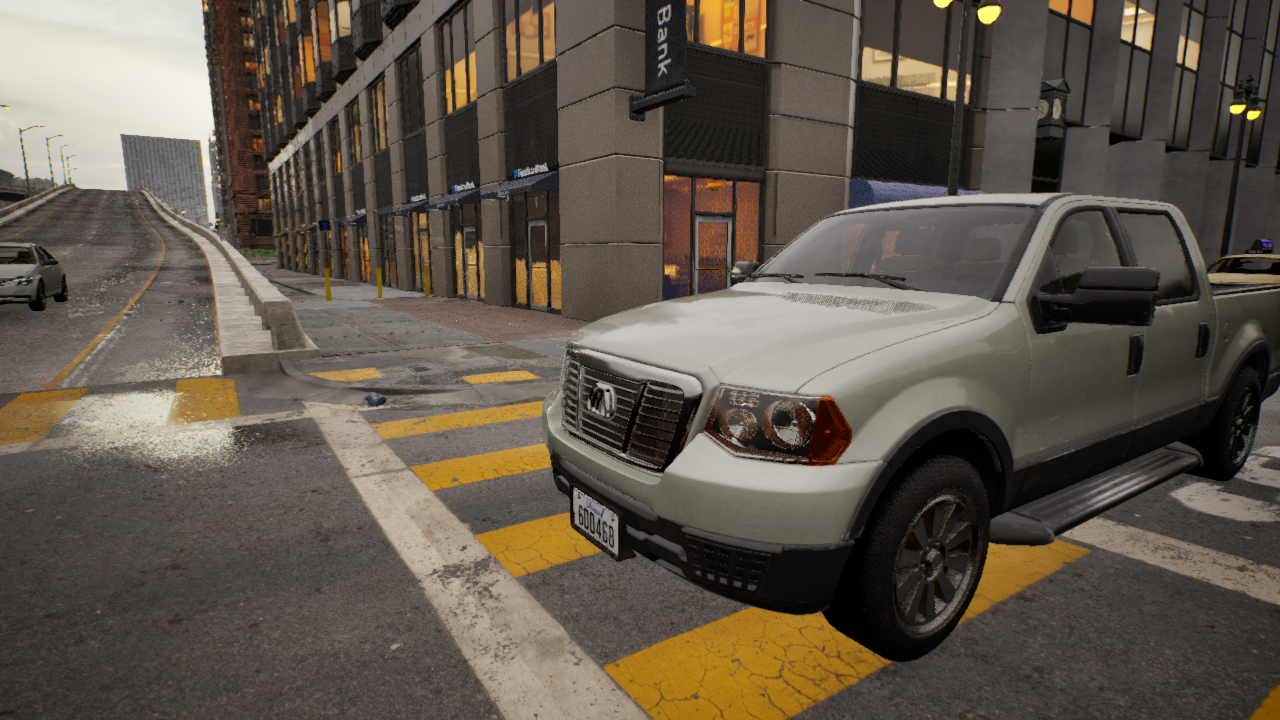
Venue: residential
Lighting: golden hour
Vehicle rig: pickup